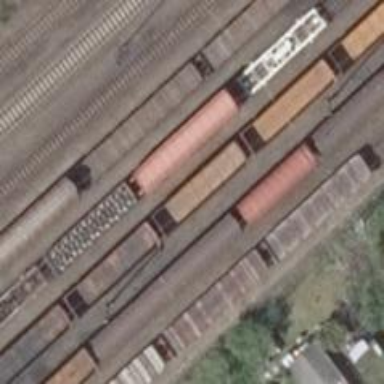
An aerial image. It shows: View of railway yard.